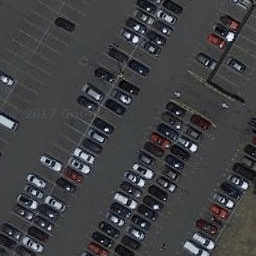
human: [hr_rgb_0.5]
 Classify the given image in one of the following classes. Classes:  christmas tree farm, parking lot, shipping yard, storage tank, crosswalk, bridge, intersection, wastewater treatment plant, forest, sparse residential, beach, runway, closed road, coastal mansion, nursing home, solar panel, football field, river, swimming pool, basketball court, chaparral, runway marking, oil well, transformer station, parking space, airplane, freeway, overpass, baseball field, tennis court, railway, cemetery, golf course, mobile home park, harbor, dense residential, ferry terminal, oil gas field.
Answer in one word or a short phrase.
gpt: parking lot